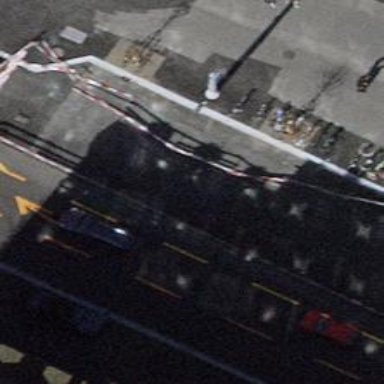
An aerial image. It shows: Tertiary road with asphalt surface. There is separate sidewalk and cycle lane on both sides of the road.